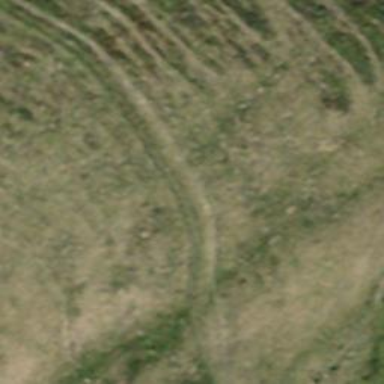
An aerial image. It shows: Path.